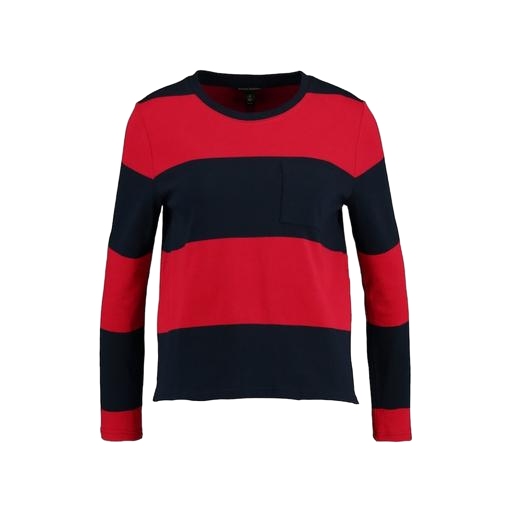
red women's striped long-sleeve t-shirt, longsleeve t-shirt, red and black and long sleeves, white background